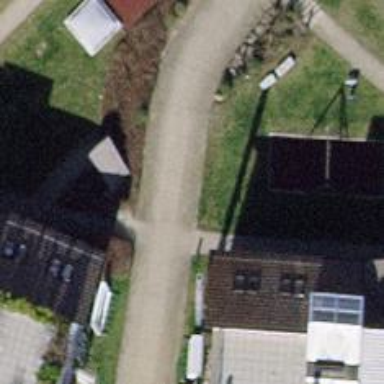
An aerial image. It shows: Set of steps on the road.